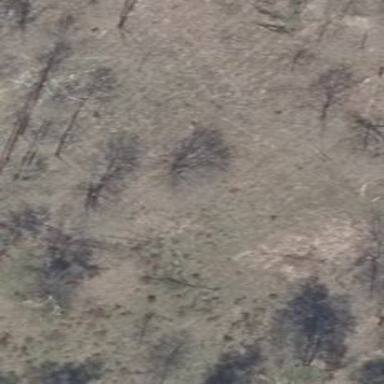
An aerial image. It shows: Area covered in scrub vegetation.